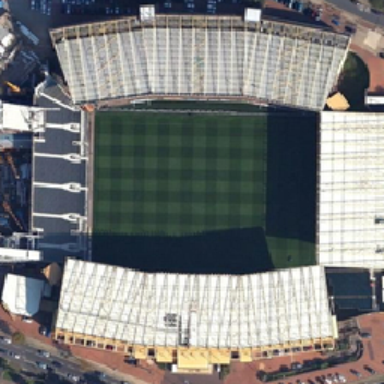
At the bottom of the playground is a green playground .